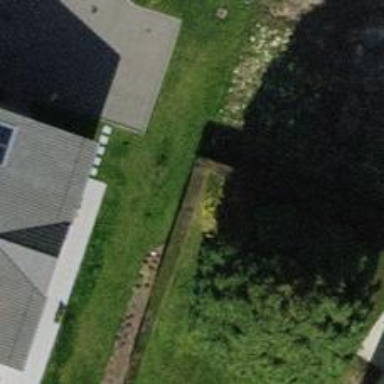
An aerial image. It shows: Hedge acting as barrier.